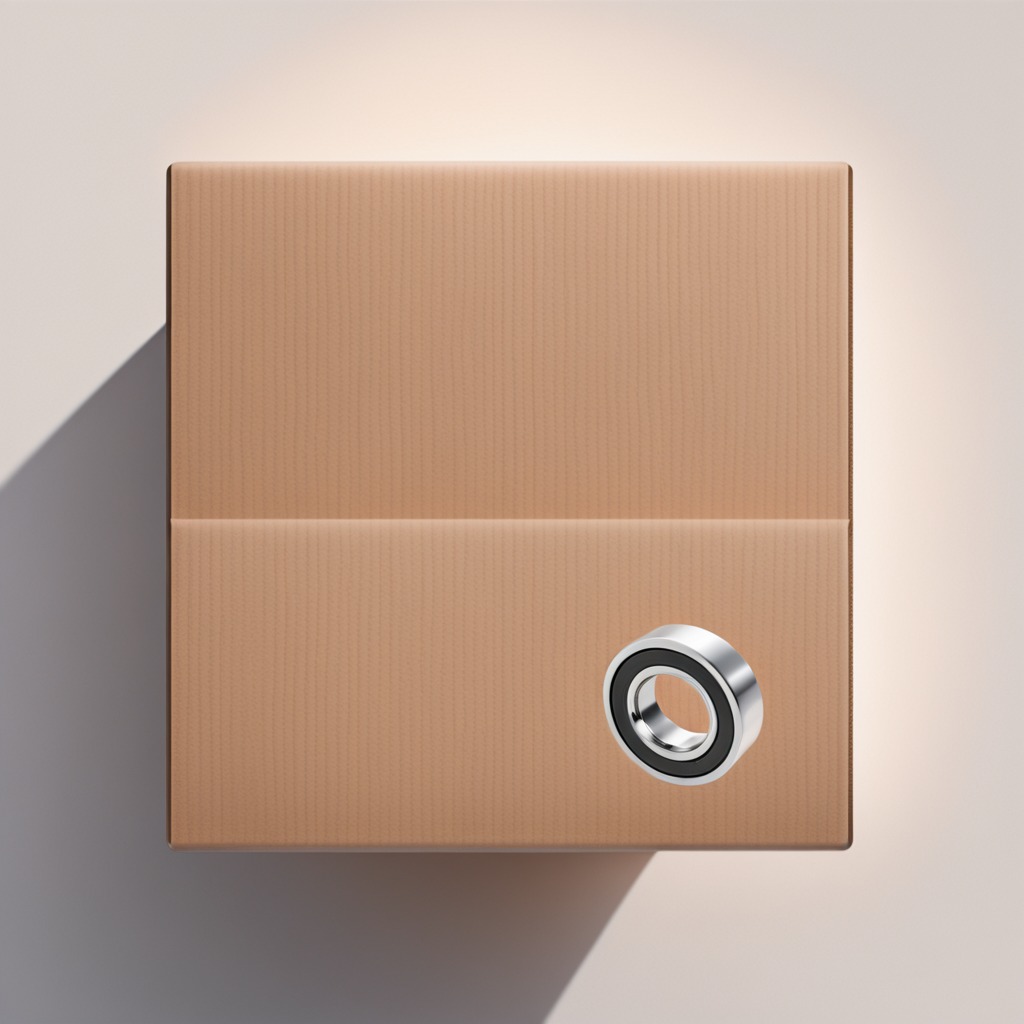
A metal ball bearing is lying on a clean dry cardboard box surface in an outdoor workshop during daytime bright natural light soft shadows slightly creased but